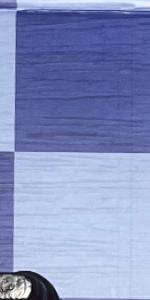
Label: Empty